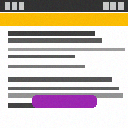
Screen state: on